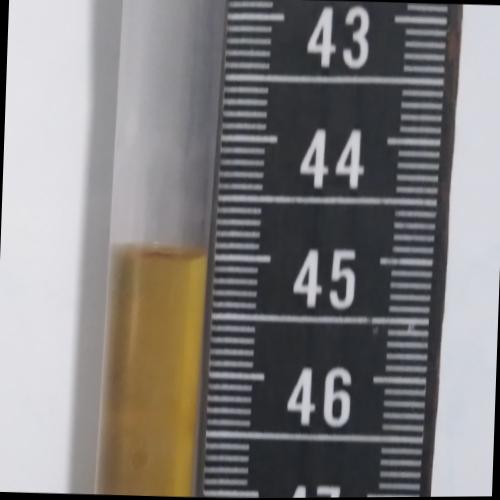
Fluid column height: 45.0 cm